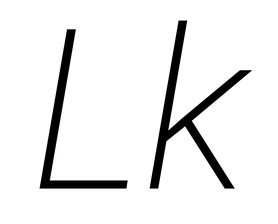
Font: Roboto-Italic_ExtraLight_Italic